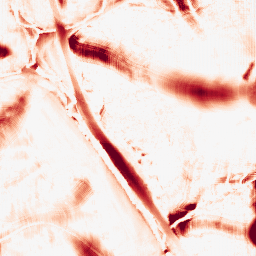
Category: morphological
Decomposition family: morphological_ellipse
Decomposition parameters: operation: opening
width: 50
height: 50
Upsampling method: fft_zeropad
Upsampling parameters: scale: 4
Upsampling scale: 4